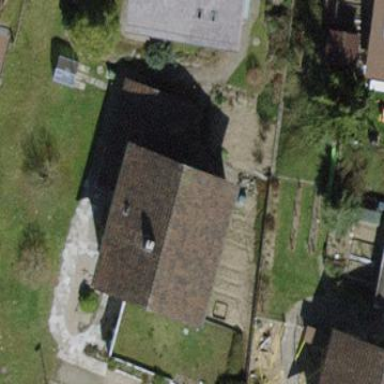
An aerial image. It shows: Building with tile roof.